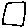
Label: square